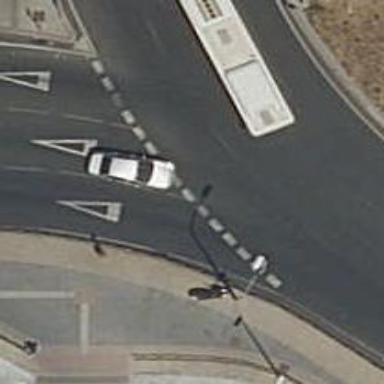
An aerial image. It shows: Road with "give way" sign.